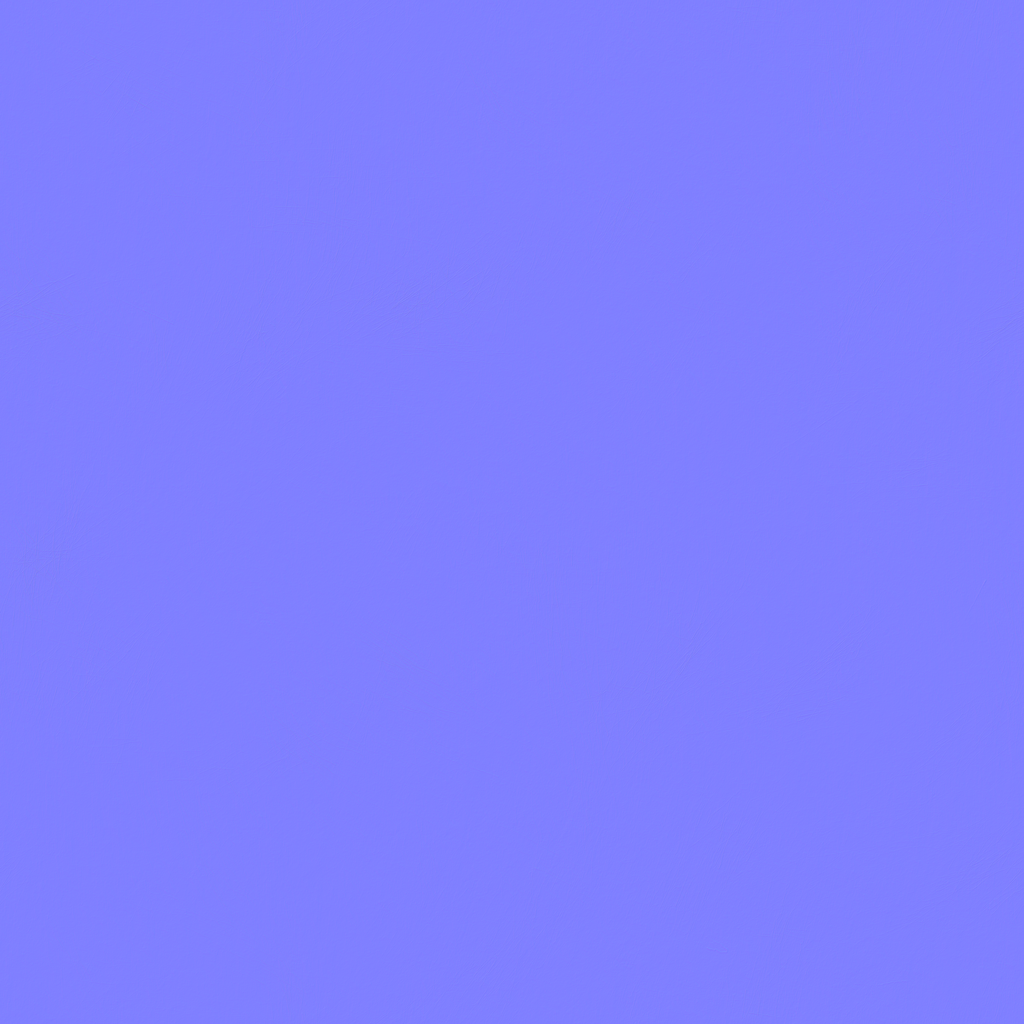
Texture map type: NormalDX